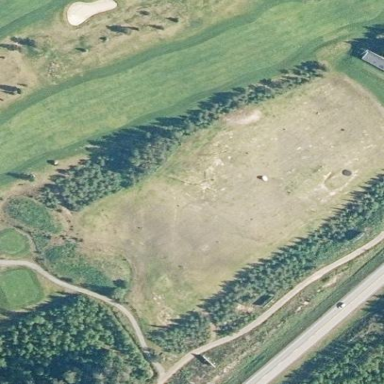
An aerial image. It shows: Driving range for golf on grass.